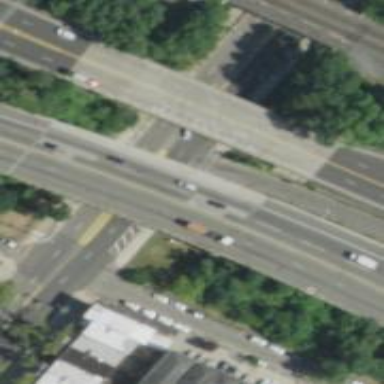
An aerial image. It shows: Trunk link road with asphalt surface.